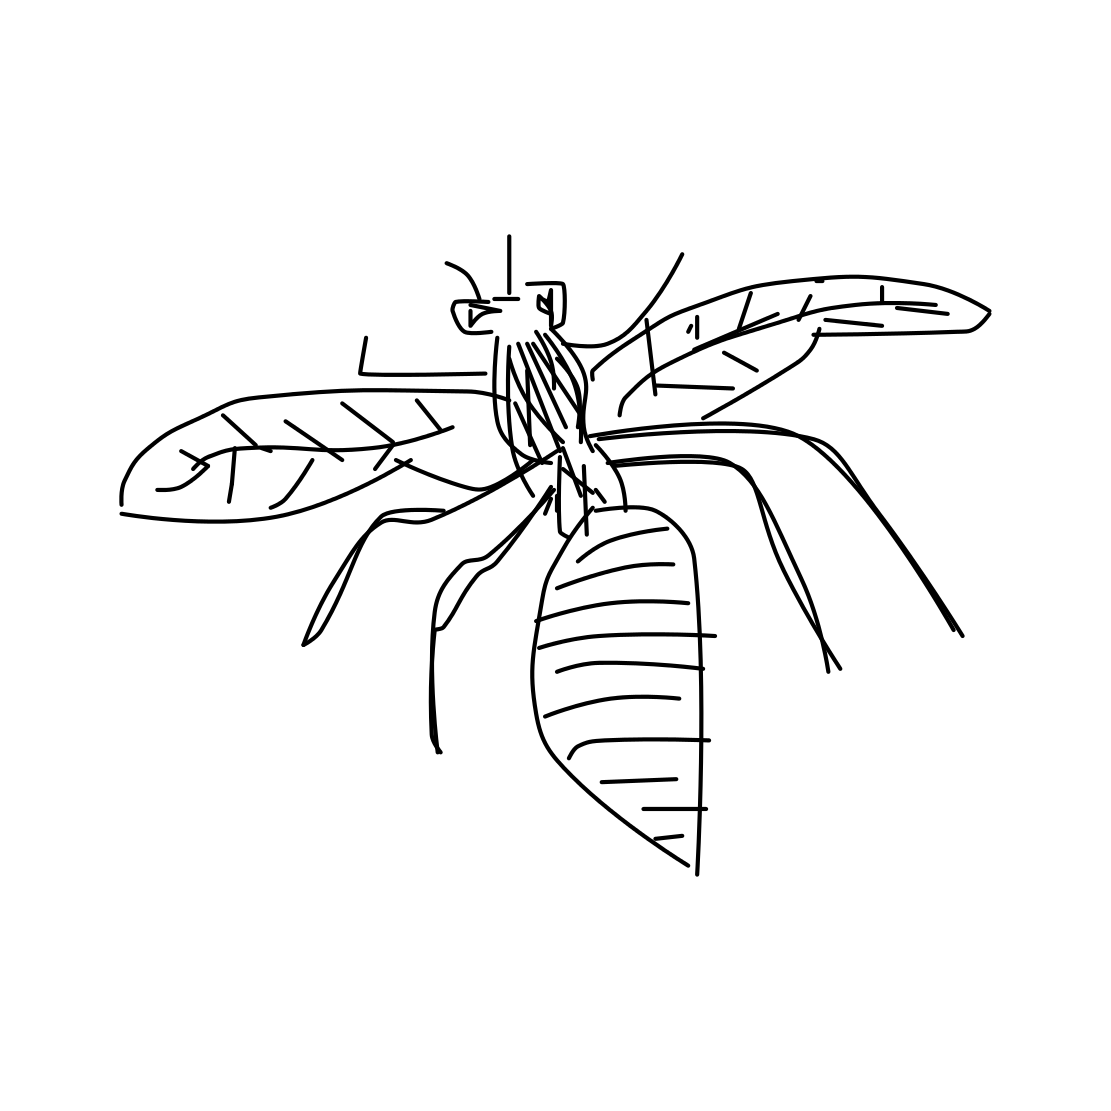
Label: bee